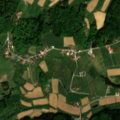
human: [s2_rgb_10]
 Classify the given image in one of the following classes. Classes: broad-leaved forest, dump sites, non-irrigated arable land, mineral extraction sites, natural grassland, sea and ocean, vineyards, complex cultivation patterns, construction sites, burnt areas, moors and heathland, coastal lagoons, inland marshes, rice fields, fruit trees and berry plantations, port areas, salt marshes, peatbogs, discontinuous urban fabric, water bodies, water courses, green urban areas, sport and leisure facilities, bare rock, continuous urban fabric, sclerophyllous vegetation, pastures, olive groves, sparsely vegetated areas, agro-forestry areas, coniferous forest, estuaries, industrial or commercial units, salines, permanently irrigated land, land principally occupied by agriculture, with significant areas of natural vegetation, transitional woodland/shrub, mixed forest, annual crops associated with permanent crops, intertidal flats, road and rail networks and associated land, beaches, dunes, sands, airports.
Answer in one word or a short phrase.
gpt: non-irrigated arable land, complex cultivation patterns, land principally occupied by agriculture, with significant areas of natural vegetation, broad-leaved forest, mixed forest